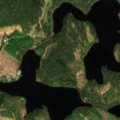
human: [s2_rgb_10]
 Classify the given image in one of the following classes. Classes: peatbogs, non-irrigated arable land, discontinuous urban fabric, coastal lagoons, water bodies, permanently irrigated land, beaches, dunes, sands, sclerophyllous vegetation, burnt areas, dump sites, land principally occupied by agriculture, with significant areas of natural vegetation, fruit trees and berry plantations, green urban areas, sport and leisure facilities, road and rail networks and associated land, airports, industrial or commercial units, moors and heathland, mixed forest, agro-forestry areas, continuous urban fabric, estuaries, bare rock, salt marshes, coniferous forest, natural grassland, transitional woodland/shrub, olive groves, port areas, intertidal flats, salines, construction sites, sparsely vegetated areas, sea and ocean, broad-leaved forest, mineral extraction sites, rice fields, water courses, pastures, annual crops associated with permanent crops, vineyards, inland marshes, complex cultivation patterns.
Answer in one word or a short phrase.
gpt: non-irrigated arable land, coniferous forest, mixed forest, water bodies